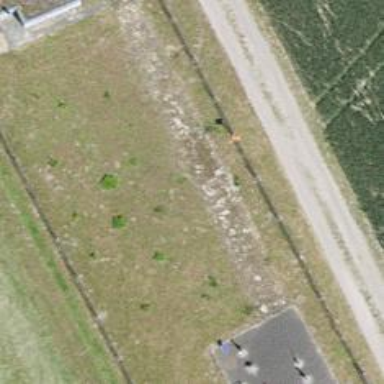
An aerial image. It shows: Orange aerial marker.